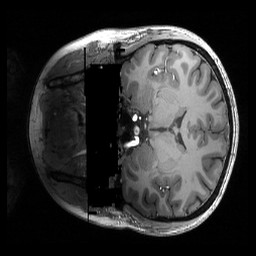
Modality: T1w
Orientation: coronal
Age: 23
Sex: female
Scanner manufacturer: siemens
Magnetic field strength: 6.98 T
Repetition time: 2.53 s
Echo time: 0.00176 s